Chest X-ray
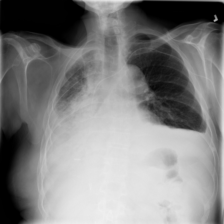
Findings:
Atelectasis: negative
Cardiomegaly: negative
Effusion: positive
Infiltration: negative
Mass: negative
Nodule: negative
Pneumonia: negative
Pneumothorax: negative
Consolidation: positive
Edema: negative
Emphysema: negative
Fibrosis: negative
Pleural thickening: negative
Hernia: negative